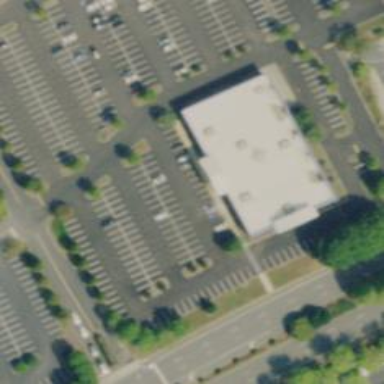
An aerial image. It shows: Building.